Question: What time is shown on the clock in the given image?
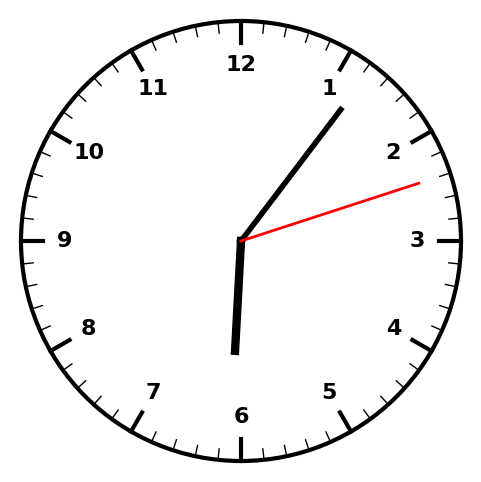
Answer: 06:06:12